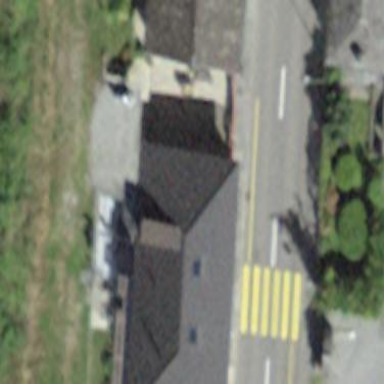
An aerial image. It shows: Detached building.